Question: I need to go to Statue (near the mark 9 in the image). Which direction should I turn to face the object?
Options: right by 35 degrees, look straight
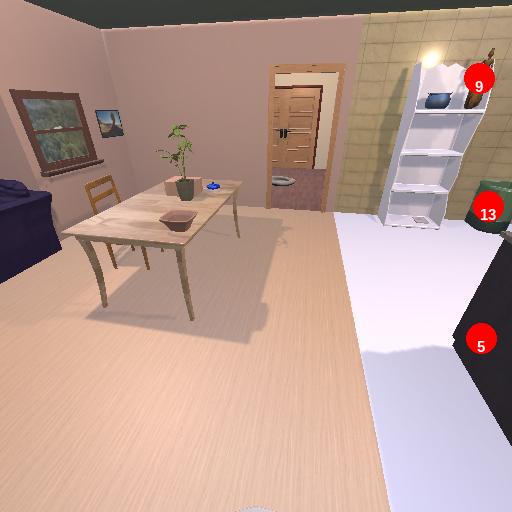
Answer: right by 35 degrees